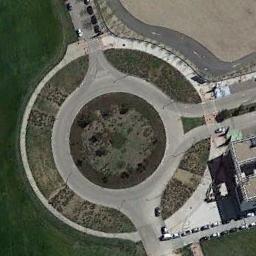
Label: roundabout